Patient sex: F
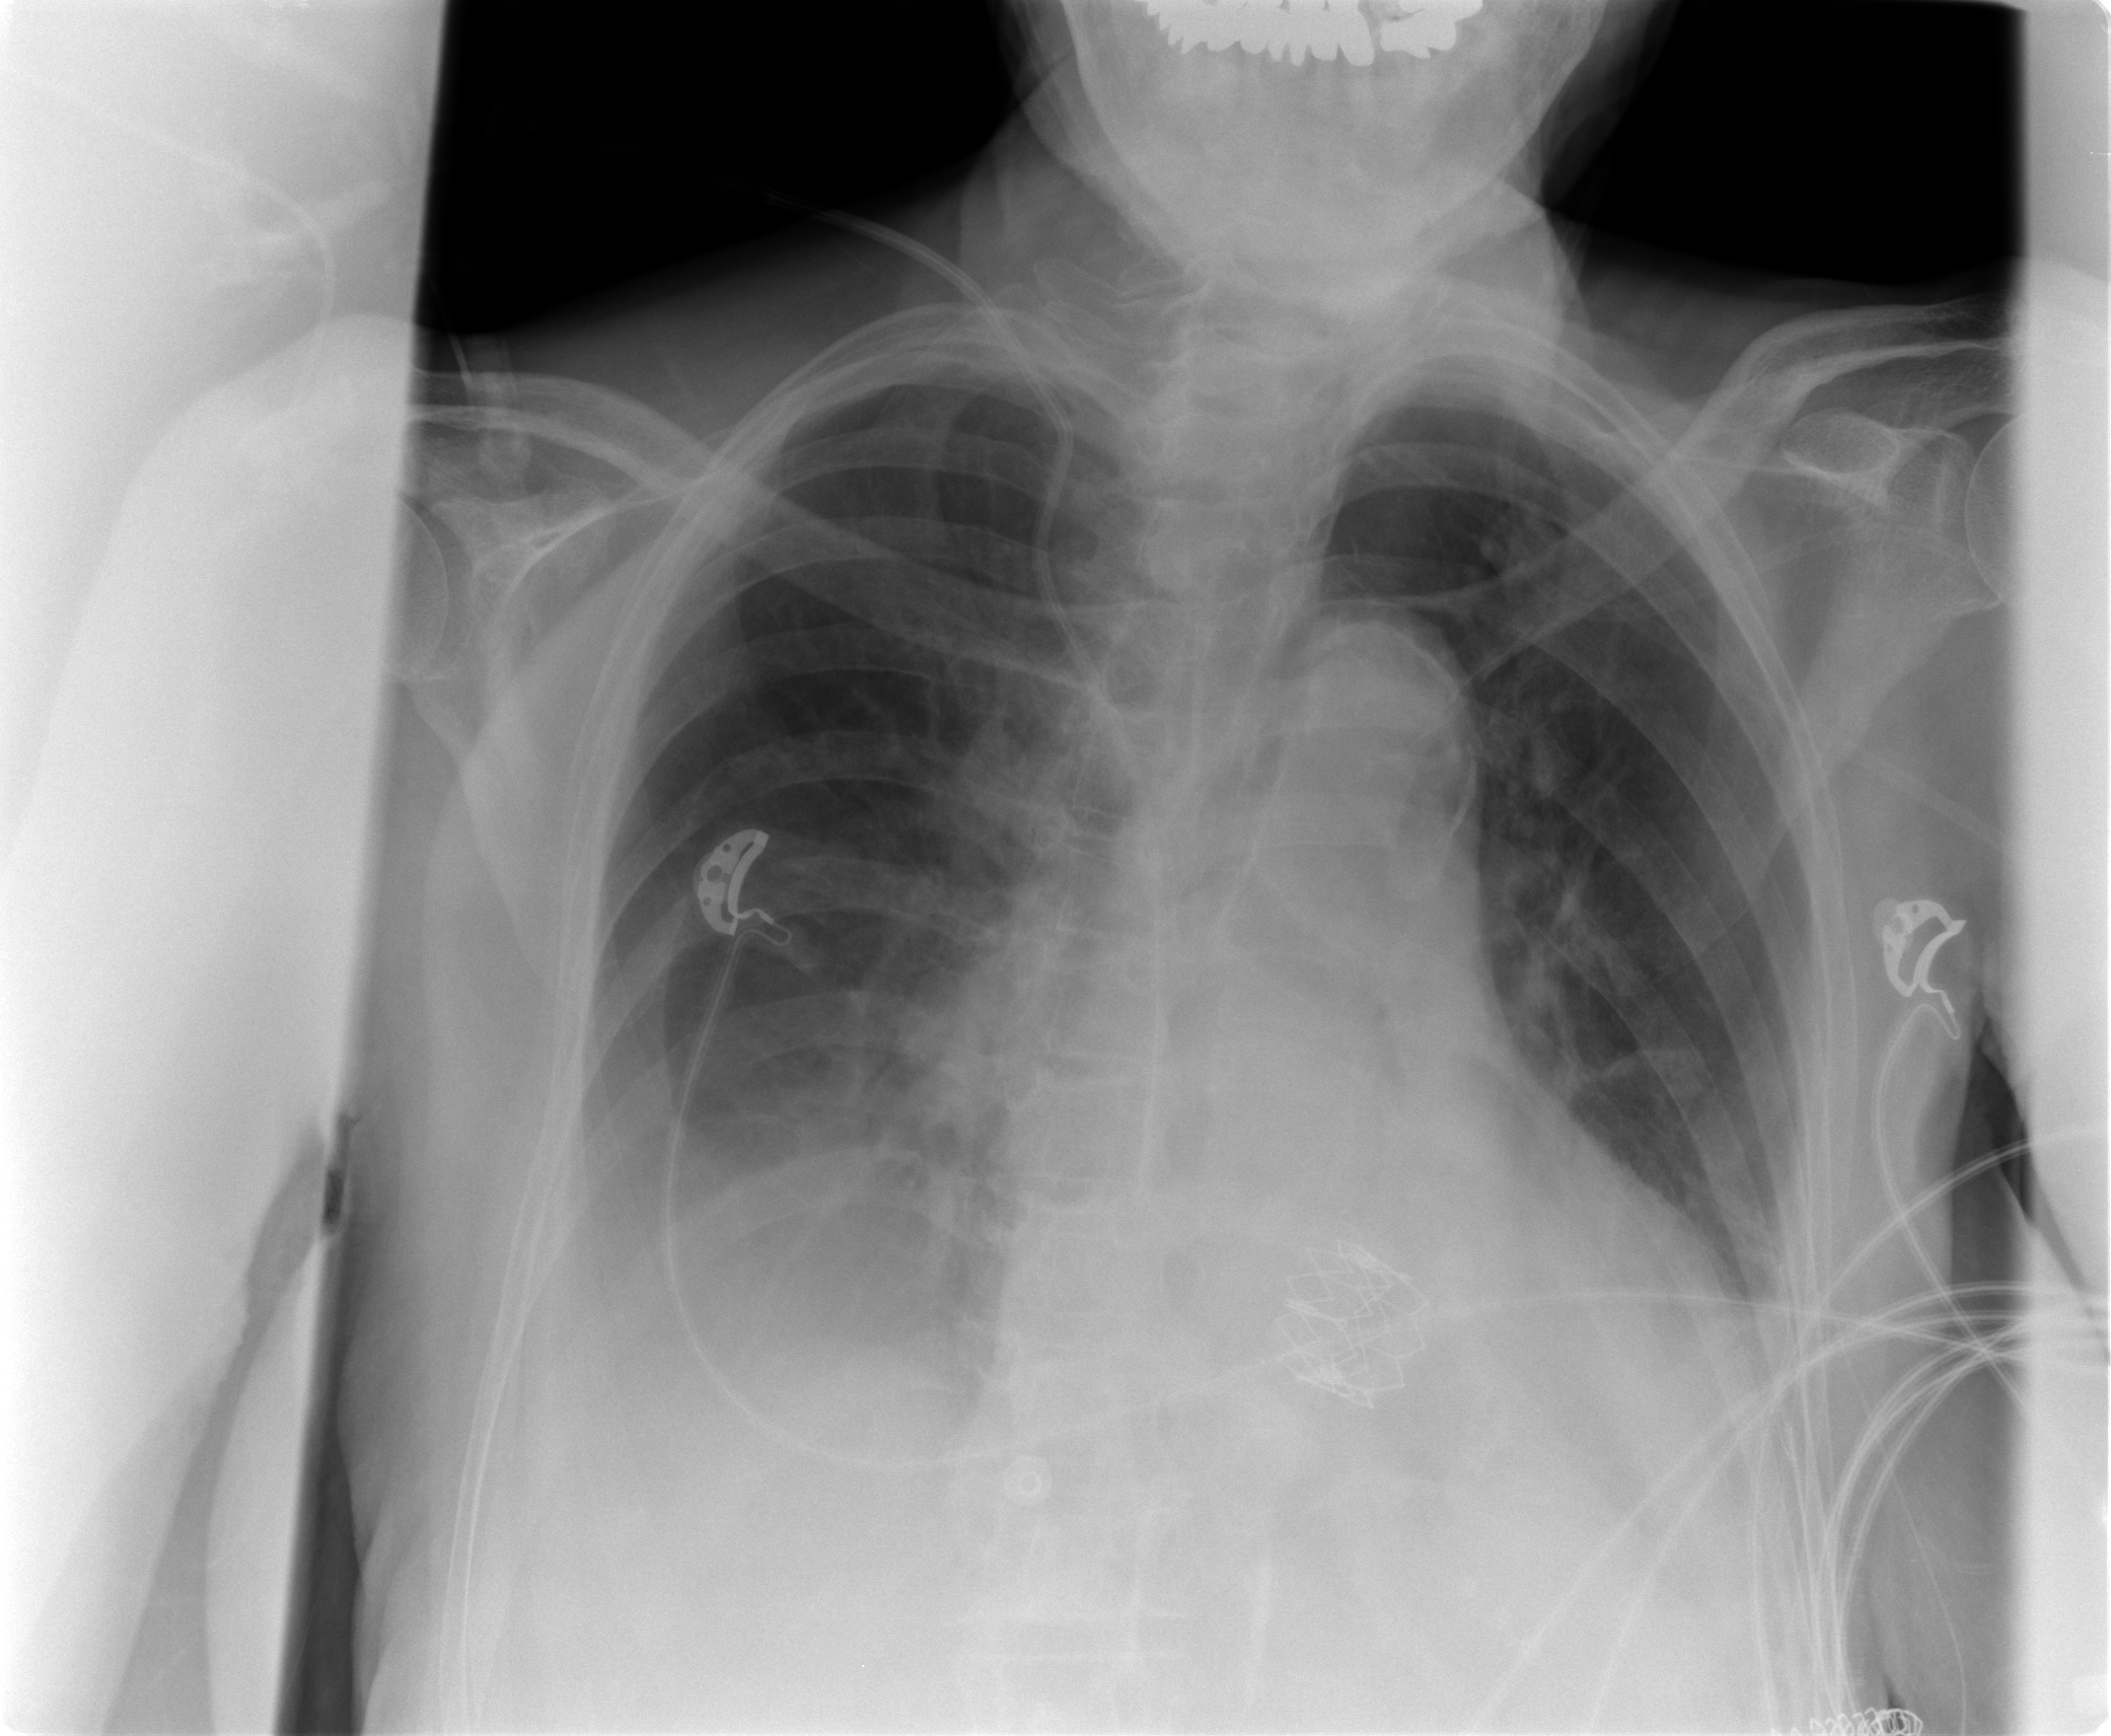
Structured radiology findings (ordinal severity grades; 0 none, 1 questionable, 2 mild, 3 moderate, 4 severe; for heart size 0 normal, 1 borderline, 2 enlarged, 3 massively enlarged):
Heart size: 2
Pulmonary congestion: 0
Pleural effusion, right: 3
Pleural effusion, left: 3
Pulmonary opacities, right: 0
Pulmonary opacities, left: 0
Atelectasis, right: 2
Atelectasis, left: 2